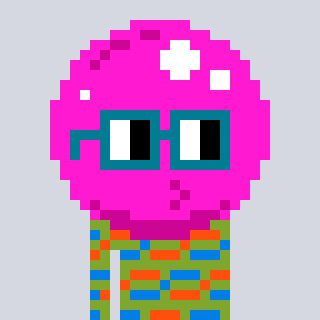
a pixel art character with square dark green glasses, a bubblegum-shaped head and a slimegreen-colored body on a cool background